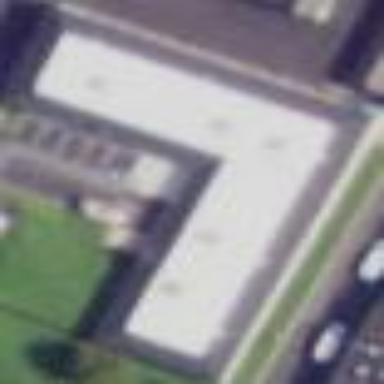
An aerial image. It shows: Storage building.